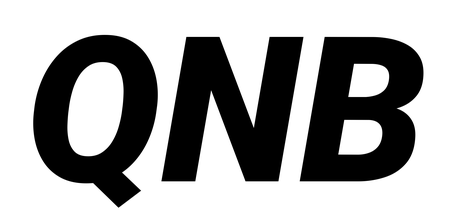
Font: Roboto-Italic_Black_Italic